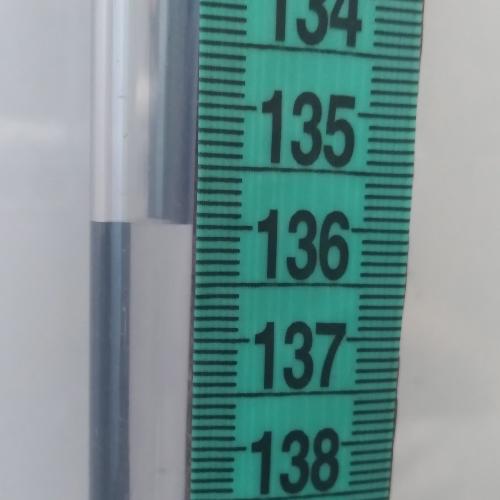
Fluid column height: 136.0 cm